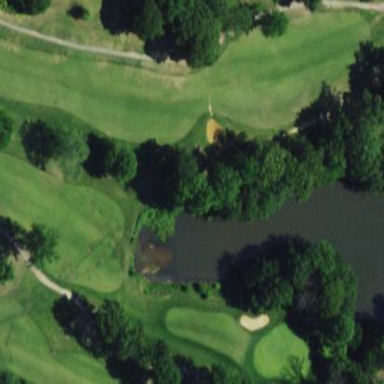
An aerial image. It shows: Picturesque scene of golf course with lateral water hazard.